Question: I am migrating from sruts2.1.6 to struts2.3.7. , I have added the required jar-files recommended by apache to my class-path. Please check the listed file:-

My web.xml is as follows:
'''
<?xml version="1.0" encoding="UTF-8"?>
<web-app xmlns:xsi="http://www.w3.org/2001/XMLSchema-instance" xmlns="http://java.sun.com/xml/ns/javaee" xmlns:web="http://java.sun.com/xml/ns/javaee/web-app_2_5.xsd" xsi:schemaLocation="http://java.sun.com/xml/ns/javaee http://java.sun.com/xml/ns/javaee/web-app_2_5.xsd" id="WebApp_ID" version="2.5">
<display-name>First_Struts2.3.7_Demo</display-name>
<filter>
<filter-name>struts2</filter-name>
<filter-class>org.apache.struts2.dispatcher.ng.filter.StrutsPrepareAndExecuteFilter</filter-class>
</filter>
<filter-mapping>
<filter-name>struts2</filter-name>
<url-pattern>/*</url-pattern>
</filter-mapping>
<welcome-file-list>
<welcome-file>Welcome.jsp</welcome-file>
</welcome-file-list>
</web-app>
'''
My struts.xml file look like below as I am have'nt added any action right now:
'''
<?xml version="1.0" encoding="UTF-8" ?>
<!DOCTYPE struts PUBLIC
"-//Apache Software Foundation//DTD Struts Configuration 2.0//EN" "http://struts.apache.org/dtds/struts-2.0.dtd">
<struts>
<constant name="struts.devMode" value="false" />
<package name="default" extends="struts-default" namespace="/">
</package>
</struts>
'''
But when I build the class-path and run this project as HelloWorld kind project on ,I got following error:
'''
org.apache.catalina.core.StandardContext filterStart
SEVERE: Exception starting filter struts2
Class: com.opensymphony.xwork2.spring.SpringObjectFactory
File: SpringObjectFactory.java
Method: getClassInstance
Line: 230 - com/opensymphony/xwork2/spring/SpringObjectFactory.java:230:-1
at org.apache.struts2.dispatcher.Dispatcher.init(Dispatcher.java:483)
at org.apache.struts2.dispatcher.ng.InitOperations.initDispatcher(InitOperations.java:74)
at org.apache.struts2.dispatcher.ng.filter.StrutsPrepareAndExecuteFilter.init(StrutsPrepareAndExecuteFilter.java:51)
at org.apache.catalina.core.ApplicationFilterConfig.getFilter(ApplicationFilterConfig.java:295)
at org.apache.catalina.core.ApplicationFilterConfig.setFilterDef(ApplicationFilterConfig.java:422)
at org.apache.catalina.core.ApplicationFilterConfig.<init>(ApplicationFilterConfig.java:115)
at org.apache.catalina.core.StandardContext.filterStart(StandardContext.java:4072)
at org.apache.catalina.core.StandardContext.start(StandardContext.java:4726)
at org.apache.catalina.core.ContainerBase.start(ContainerBase.java:1057)
at org.apache.catalina.core.StandardHost.start(StandardHost.java:840)
at org.apache.catalina.core.ContainerBase.start(ContainerBase.java:1057)
:754)
at org.apache.catalina.startup.Catalina.start(Catalina.java:595)
at sun.reflect.NativeMethodAccessorImpl.invoke0(Native Method)
Caused by: java.lang.NullPointerException
at com.opensymphony.xwork2.spring.SpringObjectFactory.getClassInstance(SpringObjectFactory.java:230)
at org.apache.struts2.dispatcher.Dispatcher.init_PreloadConfiguration(Dispatcher.java:429)
at org.apache.struts2.dispatcher.Dispatcher.init(Dispatcher.java:471)
... 20 more
'''
I dont know why this is happening, and I am not going to combine struts with spring.
Any help would be great. Note : xwork-core-2.3.7 is causing the error.
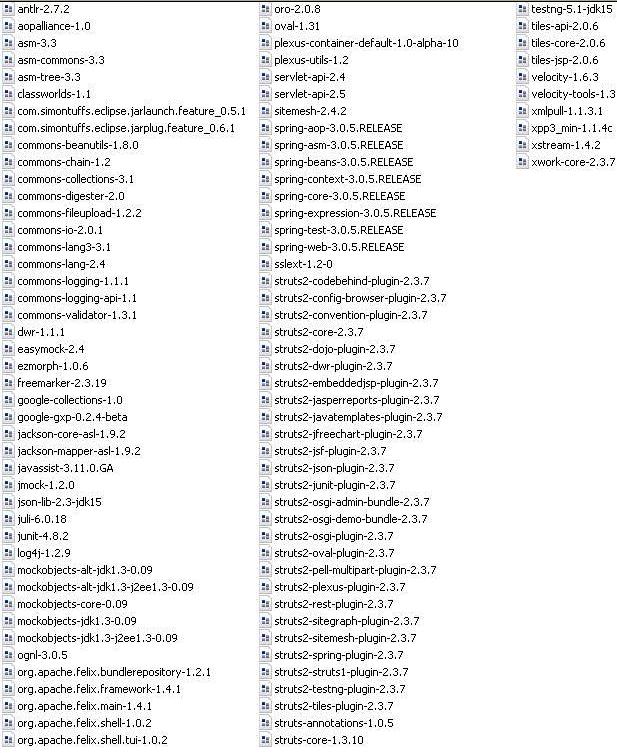
Answer: Just add the following Jars only in the WEB-INF/lib. Remove all spring related jars if you don't have spring.
'''
asm-3.3.jar
asm-commons-3.3.jar
asm-tree-3.3.jar
commons-fileupload-1.2.2.jar
commons-io-2.0.1.jar
commons-lang3-3.1.jar
freemarker-2.3.19.jar
javaassist-3.11.0.GA.jar
ognl-3.0.5.jar
struts2-core-2.3.7.jar
xwork-core-2.3.7.jar
'''
if you don't have any jars listed above please download those.